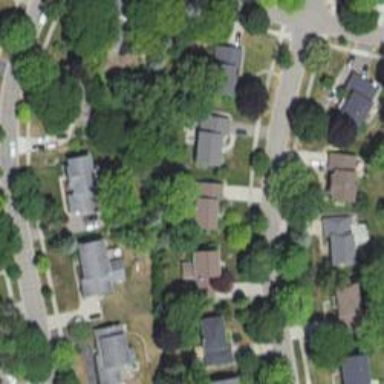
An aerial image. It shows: Neighborhood.